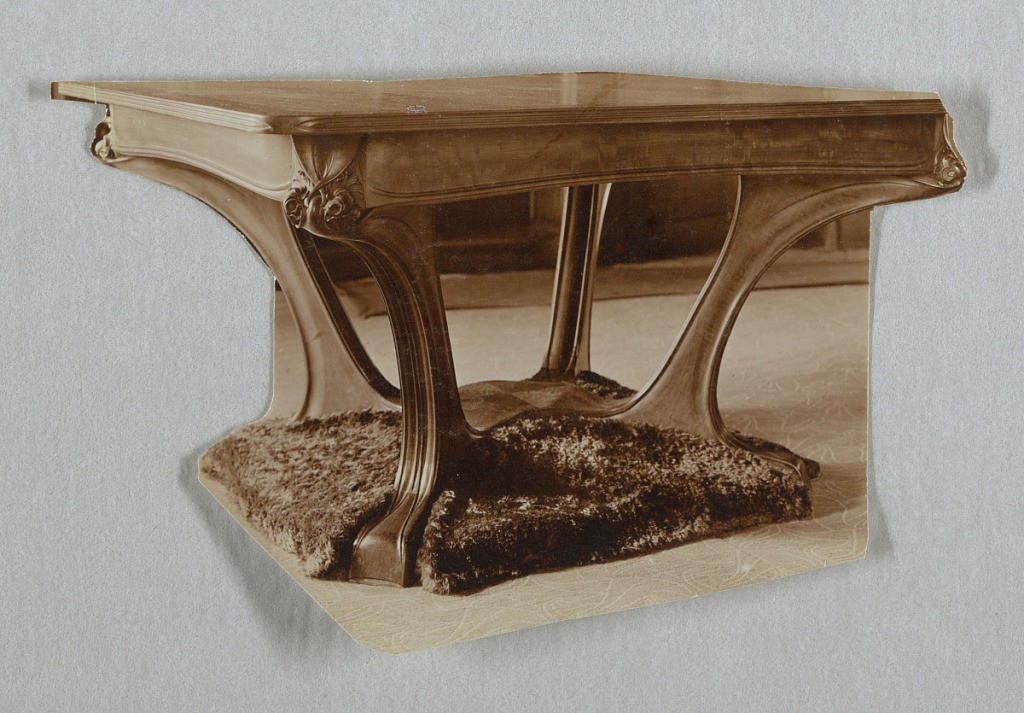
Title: Photograph
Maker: Hector Guimard, French, 1867–1942
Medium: Photographic print on sensitized paper
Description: A photograph of a table designed by Hector Guimard. The elongated legs of the table curve inward and attach to a solid base.